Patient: sex M, age 51
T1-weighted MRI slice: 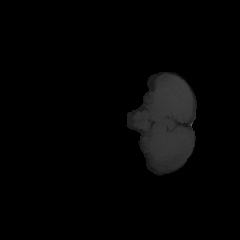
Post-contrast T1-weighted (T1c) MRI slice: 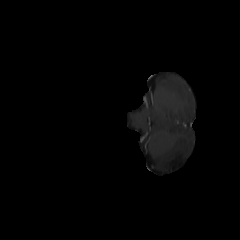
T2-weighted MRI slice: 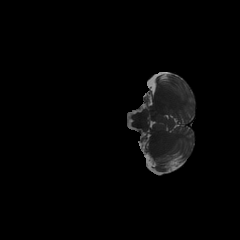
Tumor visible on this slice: no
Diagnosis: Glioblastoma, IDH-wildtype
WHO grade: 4